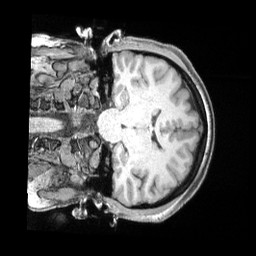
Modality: T1w
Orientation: coronal
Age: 32
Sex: female
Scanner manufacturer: siemens
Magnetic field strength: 3 T
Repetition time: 2 s
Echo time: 0.00211 s